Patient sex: M
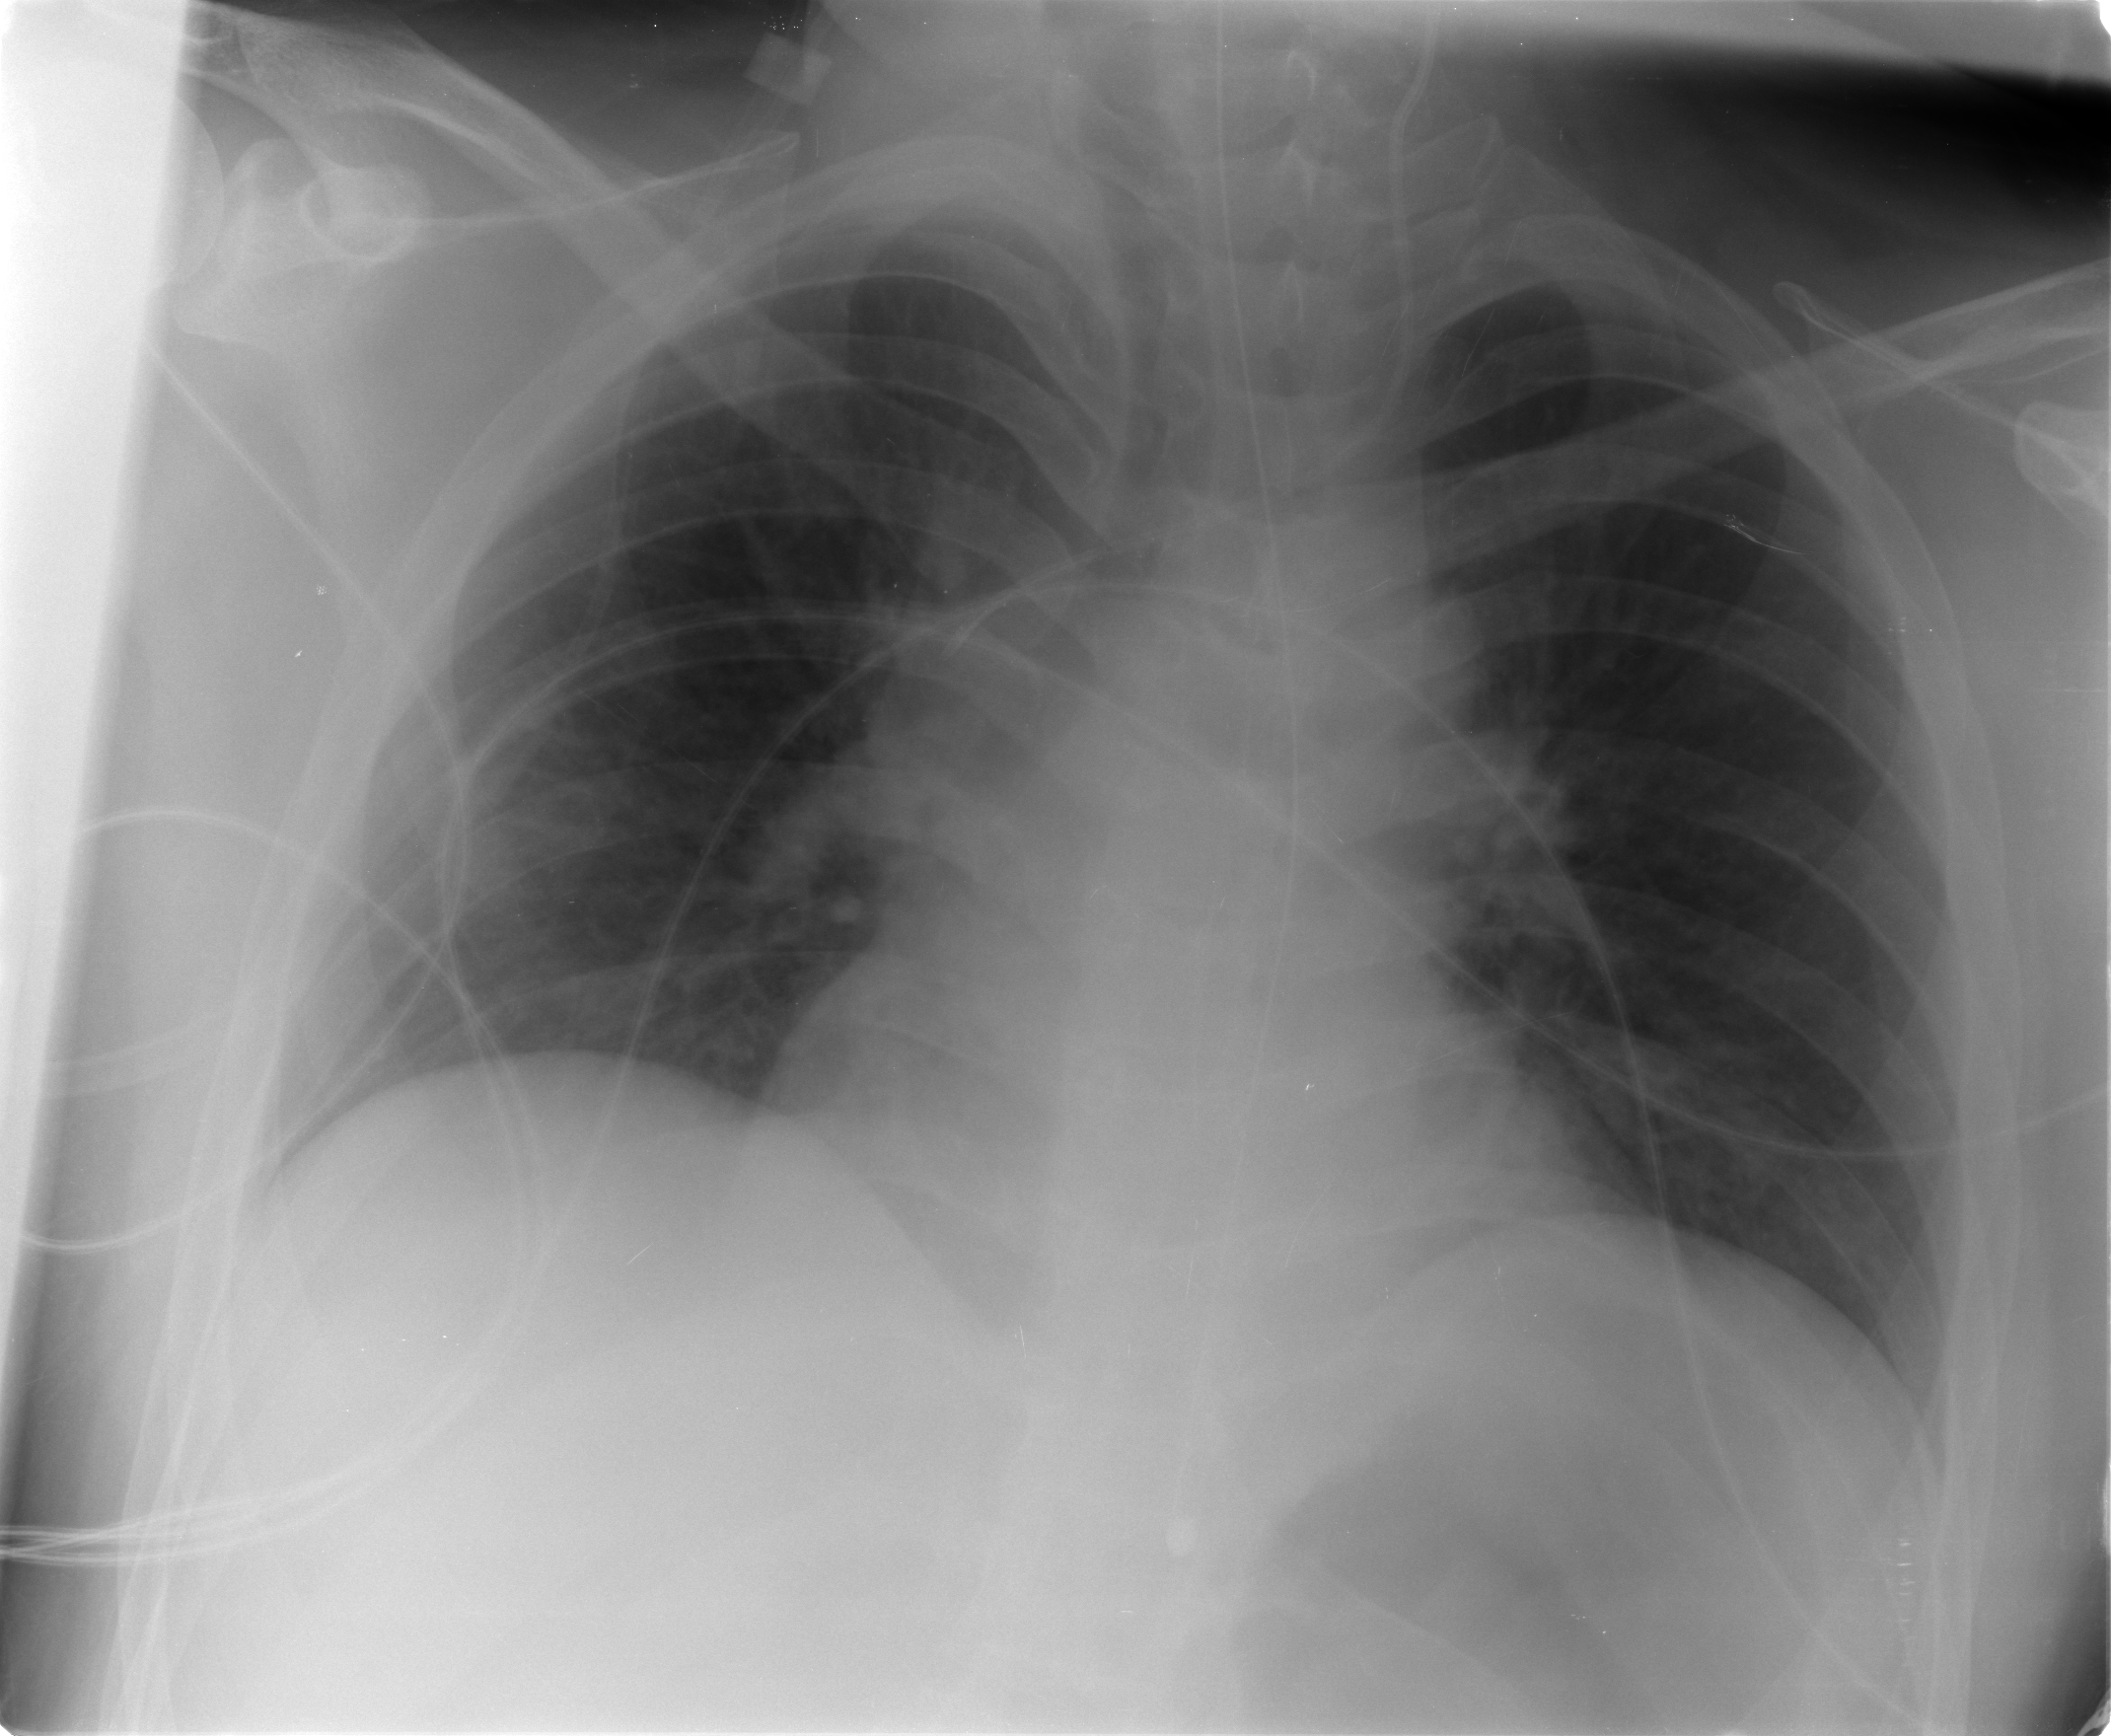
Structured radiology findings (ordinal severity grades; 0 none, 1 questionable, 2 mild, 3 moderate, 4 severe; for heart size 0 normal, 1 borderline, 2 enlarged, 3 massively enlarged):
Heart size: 0
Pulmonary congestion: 1
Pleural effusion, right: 0
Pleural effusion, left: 0
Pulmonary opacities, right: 0
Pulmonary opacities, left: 0
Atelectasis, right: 0
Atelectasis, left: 0